Aerial crown-view tile of a tropical tree (Barro Colorado Island, Panama), acquired 20250818:
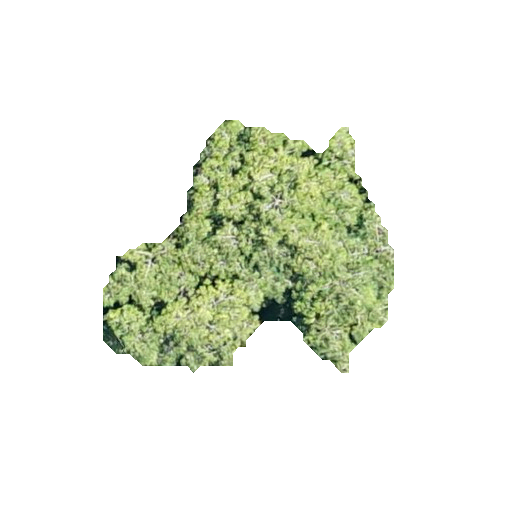
Species: Virola surinamensis
GBIF accepted scientific name: Virola surinamensis
Crown area: 69.944 m²